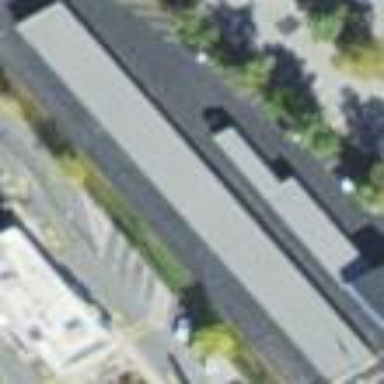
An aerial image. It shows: Storage rental shop in building designed for storage purposes.